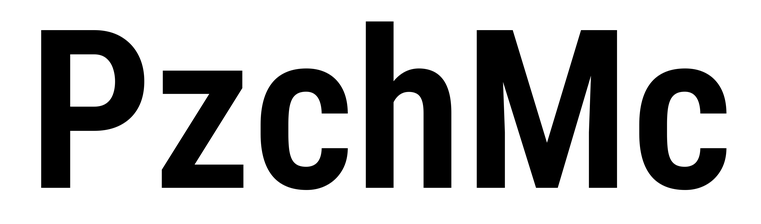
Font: Roboto_Condensed_SemiBold